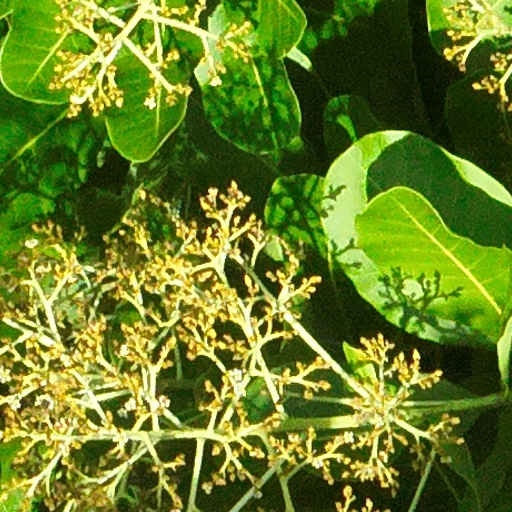
Species: Anacardium excelsum
GBIF accepted scientific name: Anacardium excelsum
Crown area (m\u00b2): 523.988